Question: I don't know what my problem is, the Google map is not showing

I have change the project property to Google API 2.3.3 and no errors are displaying
here's my code:
'''
package com.mapping;
import java.io.IOException;
import java.util.List;
import com.google.android.maps.GeoPoint;
import com.google.android.maps.MapActivity;
import com.google.android.maps.MapView;
import android.location.Address;
import android.location.Geocoder;
import android.os.Bundle;
import android.util.Log;
import android.view.View;
import android.widget.EditText;
public class Mapping extends MapActivity {
private MapView mapView = null;
private Geocoder geoCoder = null;
/** Called when the activity is first created. */
@Override
public void onCreate(Bundle savedInstanceState) {
super.onCreate(savedInstanceState);
setContentView(R.layout.main);
mapView = (MapView) findViewById(R.id.mapview);
mapView.setBuiltInZoomControls(true);
// latitude and longitude of Dallas, TX
// set as starting point
int lat = (int)(37.422006 * <PHONE>); //the geocoder requires integers...
int lon = (int)(-122.084095 * <PHONE>);
//make these into a GeoPoint:
GeoPoint startPoint = new GeoPoint(lat, lon);
mapView.getController().setZoom(12);
mapView.getController().setCenter(startPoint);
geoCoder = new Geocoder(this);
}
public void mapHandler(View v) {
switch(v.getId()) {
case R.id.btnSat:
mapView.setSatellite(true);
break;
case R.id.btnTraf:
mapView.setTraffic(true);
break;
case R.id.btnNorm:
mapView.setSatellite(false);
mapView.setTraffic(false);
break;
}
}
public void geocode(View v) {
EditText geoLocation = (EditText) findViewById(R.id.txtLocation);
if(Geocoder.isPresent()) {
try {
String addr = geoLocation.getText().toString();
List<Address> locationList = geoCoder.getFromLocationName(addr, 5);
if(locationList != null && locationList.size() > 0) {
int lat = (int)(locationList.get(0).getLatitude() * <PHONE>);
int lon = (int)(locationList.get(0).getLongitude() * <PHONE>);
GeoPoint setPoint = new GeoPoint(lat, lon);
mapView.getController().setZoom(14);
mapView.getController().setCenter(setPoint);
}
} catch (IOException error) {
Log.i("Caught IOException", "-----Printing Stack Trace-----");
error.printStackTrace();
}
} else {
geoLocation.setText("No Geocoder Available");
}
}
protected boolean isLocationDisplayed() {
return false;
}
protected boolean isRouteDisplayed() {
return false;
}
}
'''
'''
<?xml version="1.0" encoding="utf-8"?>
<LinearLayout xmlns:android="http://schemas.android.com/apk/res/android"
android:layout_width="fill_parent"
android:layout_height="fill_parent"
android:orientation="vertical" >
<TextView
android:layout_width="fill_parent"
android:layout_height="wrap_content"
android:text="@string/hello" />
<LinearLayout
android:layout_width="fill_parent"
android:layout_height="wrap_content"
android:orientation="horizontal" >
<Button
android:id="@+id/btnSat"
android:layout_width="wrap_content"
android:layout_height="wrap_content"
android:text="Satellite"
android:onClick="mapHandler" />
<Button
android:id="@+id/btnTraf"
android:layout_width="wrap_content"
android:layout_height="wrap_content"
android:text="Traffic"
android:onClick="mapHandler" />
<Button
android:id="@+id/btnNorm"
android:layout_width="wrap_content"
android:layout_height="wrap_content"
android:text="Normal"
android:onClick="mapHandler" />
</LinearLayout>
<LinearLayout
android:layout_width="fill_parent"
android:layout_height="wrap_content"
android:orientation="horizontal" >
<EditText
android:id="@+id/txtLocation"
android:layout_width="200sp"
android:layout_height="wrap_content"
android:text="Dallas" />
<Button
android:id="@+id/btnGeocode"
android:layout_width="wrap_content"
android:layout_height="wrap_content"
android:text="Find Location"
android:onClick="geocode" />
</LinearLayout>
<com.google.android.maps.MapView
android:id="@+id/mapview"
android:layout_width="fill_parent"
android:layout_height="wrap_content"
android:clickable="true"
android:apiKey="0G_pKeFNWX5lw7PQ7AzKnl2XbRs7bHZ3p6ECosQ" />
</LinearLayout>
'''
'''
<?xml version="1.0" encoding="utf-8"?>
<manifest xmlns:android="http://schemas.android.com/apk/res/android"
package="com.mapping"
android:versionCode="1"
android:versionName="1.0" >
<uses-sdk android:minSdkVersion="10" />
<uses-permission android:name="android.permission.INTERNET" />
<uses-permission android:name="android.permission.ACCESS_FINE_LOCATION" />
<uses-permission android:name="android.permission.ACCESS_COARSE_LOCATION" />
<application
android:icon="@drawable/ic_launcher"
android:label="@string/app_name" >
<activity
android:label="@string/app_name"
android:name=".Mapping" >
<intent-filter >
<action android:name="android.intent.action.MAIN" />
<category android:name="android.intent.category.LAUNCHER" />
</intent-filter>
</activity>
<uses-library android:name="com.google.android.maps" />
</application>
</manifest>
'''
Can anyone help me? I've pulling my hair all day. The program is running okay, as you can see I was able to take a screen shot so it must be the connection of the device to the Google API. I can't seem to find the error...
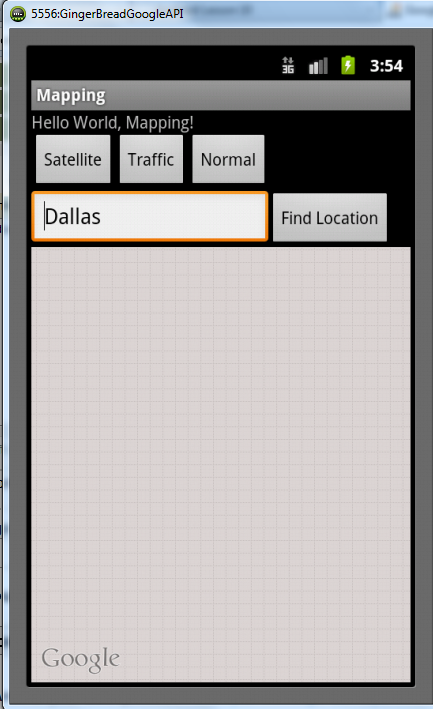
Answer: Don't use existing map api key or anything else. You have to generate your own map api key with your md5 fingerprint code. Just have a look at below links -
1. Android Map api key
2. maps-api-signup
Have a look at existing <URL> for generating map api key with step-by-step. These may helps you surely.